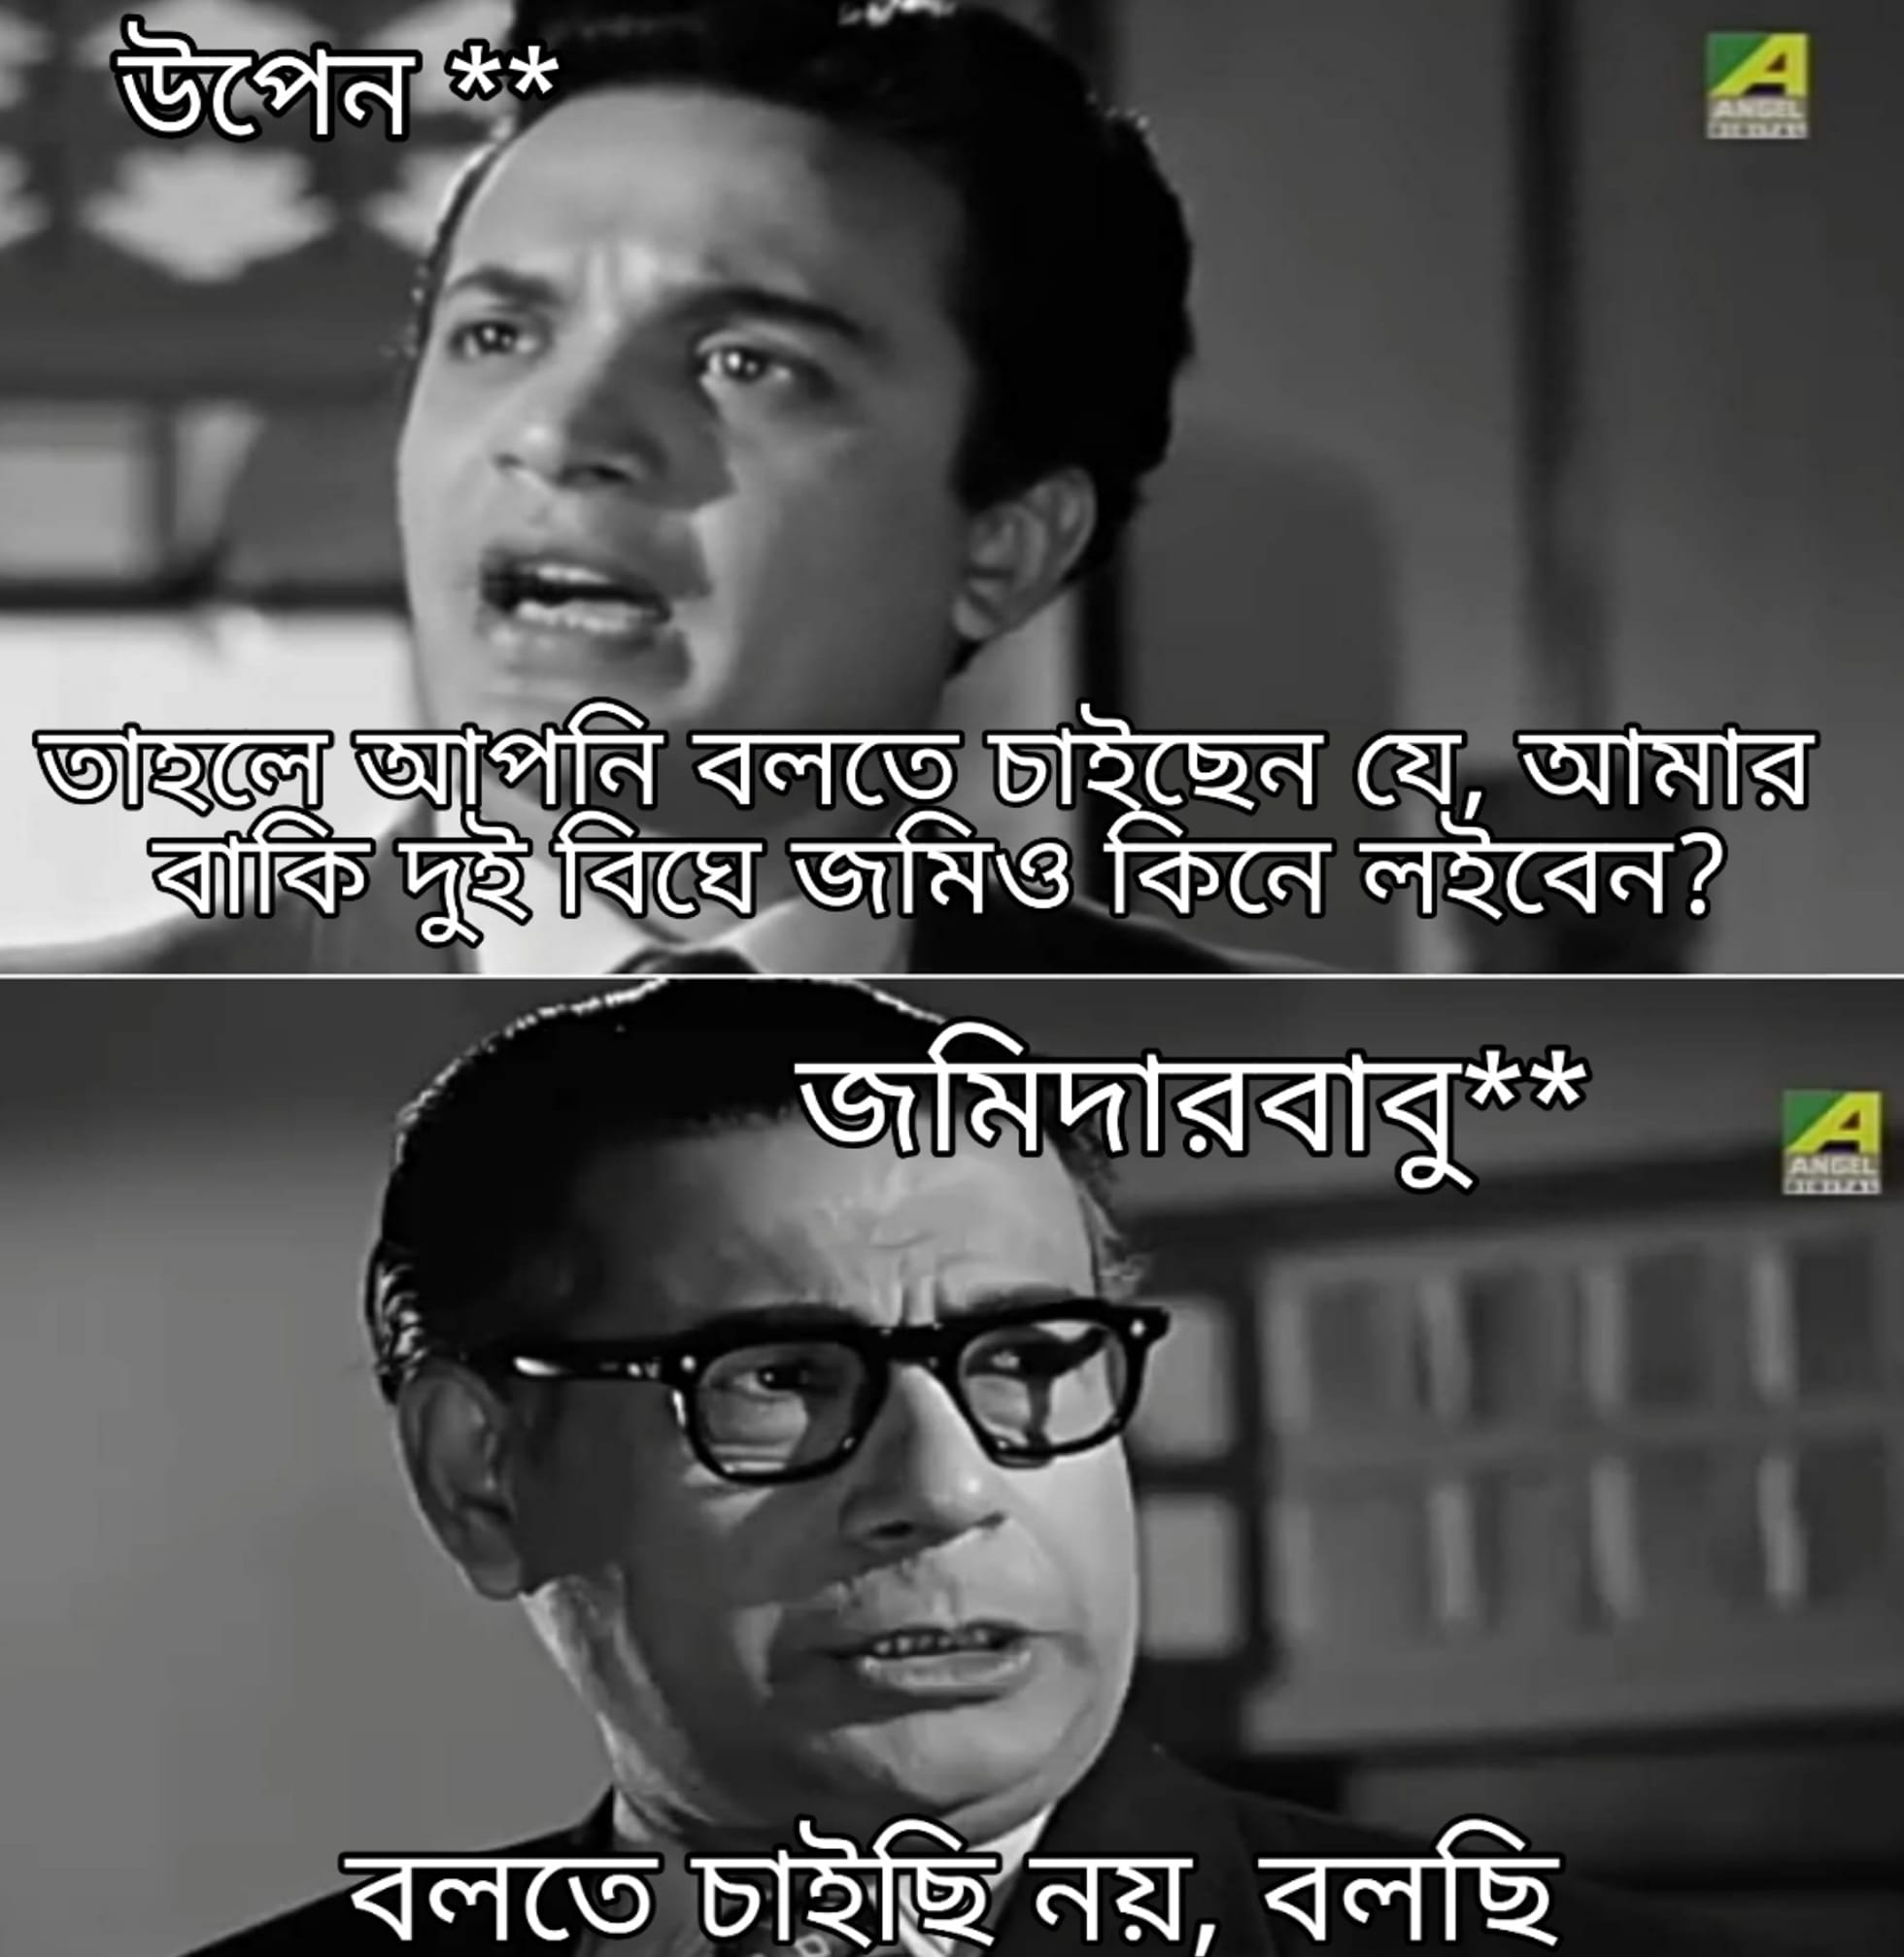
Caption: উপেন **    তাহলে আপনি বলতে চাইছেন যে , আমার বাকি দুই বিঘে জমিও কিনে লইবেন ?     জমিদারবাবু **   বলতে চাইছি নয় , বলছি
Label: non-hate